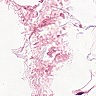
Metastatic tissue present: no